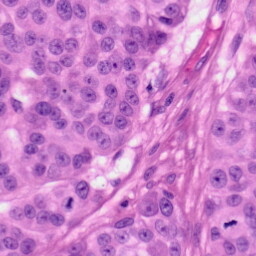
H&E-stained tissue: Skin